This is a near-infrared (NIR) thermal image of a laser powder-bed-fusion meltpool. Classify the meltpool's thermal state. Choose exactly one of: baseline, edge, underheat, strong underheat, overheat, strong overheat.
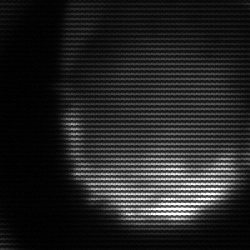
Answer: edge